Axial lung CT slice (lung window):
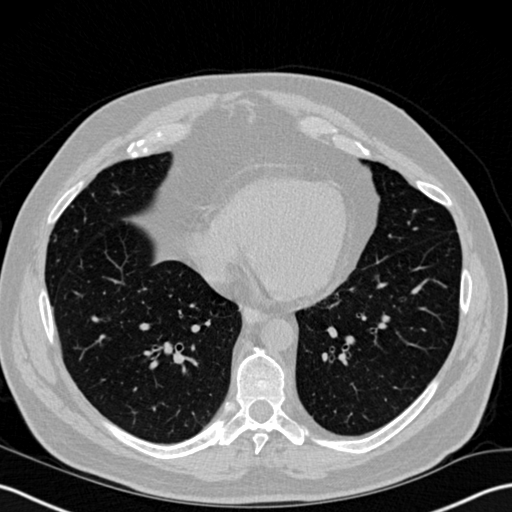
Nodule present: no